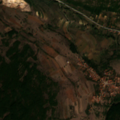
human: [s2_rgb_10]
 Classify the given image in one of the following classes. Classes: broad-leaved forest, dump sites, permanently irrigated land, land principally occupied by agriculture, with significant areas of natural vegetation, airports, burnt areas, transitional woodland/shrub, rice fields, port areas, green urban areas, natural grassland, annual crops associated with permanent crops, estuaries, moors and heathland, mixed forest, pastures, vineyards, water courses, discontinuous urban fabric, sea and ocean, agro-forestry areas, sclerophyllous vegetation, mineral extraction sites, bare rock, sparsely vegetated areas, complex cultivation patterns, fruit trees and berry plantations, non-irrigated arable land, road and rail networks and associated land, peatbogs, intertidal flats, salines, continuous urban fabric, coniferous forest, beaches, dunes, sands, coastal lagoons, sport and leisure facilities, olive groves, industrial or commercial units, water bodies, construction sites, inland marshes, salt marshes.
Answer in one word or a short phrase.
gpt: non-irrigated arable land, complex cultivation patterns, land principally occupied by agriculture, with significant areas of natural vegetation, broad-leaved forest, transitional woodland/shrub